Тело представляет собой куб, в котором вырезана сферическая полость радиуса $R$. Внутри сферической полости в нижней точке покоится шайба, геометрическими размерами которой можно пренебречь.
Найдите минимальную горизонтальную скорость (при всех возможных отношениях масс куба и шайбы), которую необходимо сообщить шайбе, чтобы в процессе движения куб оторвался от поверхности стола. Трение в системе полностью отсутствует. При каком отношении масс куба и шайбы $M/m$ достигается минимальное значение скорости шайбы?
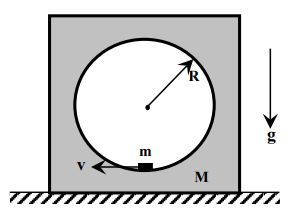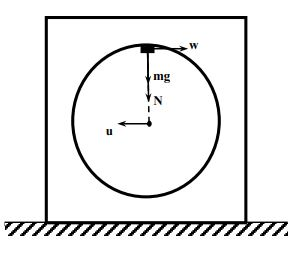
Решение: В мгновенной системе отсчета, связанной с кубом, шайба движется со скоростью $w$ по окружности радиуса $R$ и уравнение ее движения в проекции на радиальное направление имеет вид$$N+mg=\frac{mw^2}{R}. \tag{3}$$Очевидно, что условие отрыва куба от плоскости стола в соответствие с третьим законом Ньютона имеет вид$$N=Mg. \tag{4}$$Решая совместно систему уравнений $(1)-(4)$, находим скорость шайбы $$v=\sqrt{gR}\sqrt{5+\frac{M}{m}+4\frac{m}{M}}. \tag{5}$$Из выражения $(5)$ путем дифференцирования по $M/m$ следует, что минимальная горизонтальная скорость достигается при$$M/m=2$$и равна$$v_{\min}=3\sqrt{gR}. \tag{7}$$
Ответ: $$v=\sqrt{gR}\sqrt{5+\frac{M}{m}+4\frac{m}{M}}. $$Минимальная горизонтальная скорость достигается при $M/m=2$ и равна$$v_{\min}=3\sqrt{gR}. $$
Темы:
T, Жаутыковские